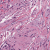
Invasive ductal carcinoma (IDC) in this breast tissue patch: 1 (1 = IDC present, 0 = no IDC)